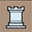
Piece: wR